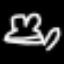
Label: frog